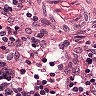
Metastatic tissue present: no